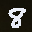
Label: 8